Question: This is the expansion diagram of a second-order Rubik's Cube. Given the initial state, you can perform 18 standard operations. Find the minimum number of steps to make the Rubik's Cube reach the restored state. The goal is to restore the cube to its original state, with green on the front face, white on the top, and yellow on the bottom, disregarding isomorphic configurations.
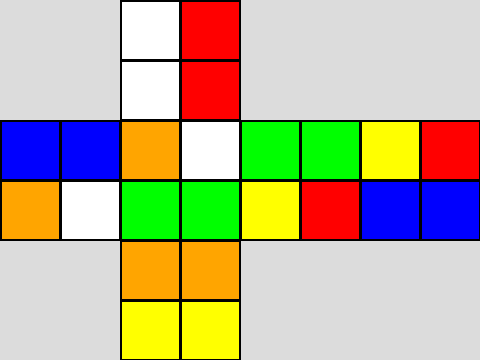
Answer: 2